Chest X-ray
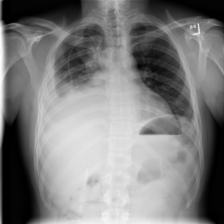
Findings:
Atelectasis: negative
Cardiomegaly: negative
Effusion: positive
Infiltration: negative
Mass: negative
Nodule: negative
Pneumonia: negative
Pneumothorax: negative
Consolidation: positive
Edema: negative
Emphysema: negative
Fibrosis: negative
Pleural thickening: negative
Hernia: negative